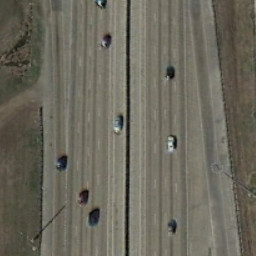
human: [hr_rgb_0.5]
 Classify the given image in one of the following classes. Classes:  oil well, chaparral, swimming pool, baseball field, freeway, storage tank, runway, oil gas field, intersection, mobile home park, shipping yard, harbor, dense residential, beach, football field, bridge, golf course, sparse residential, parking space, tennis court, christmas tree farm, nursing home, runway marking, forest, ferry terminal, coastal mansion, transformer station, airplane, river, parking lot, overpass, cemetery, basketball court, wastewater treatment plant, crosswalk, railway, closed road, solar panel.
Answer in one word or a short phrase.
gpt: freeway